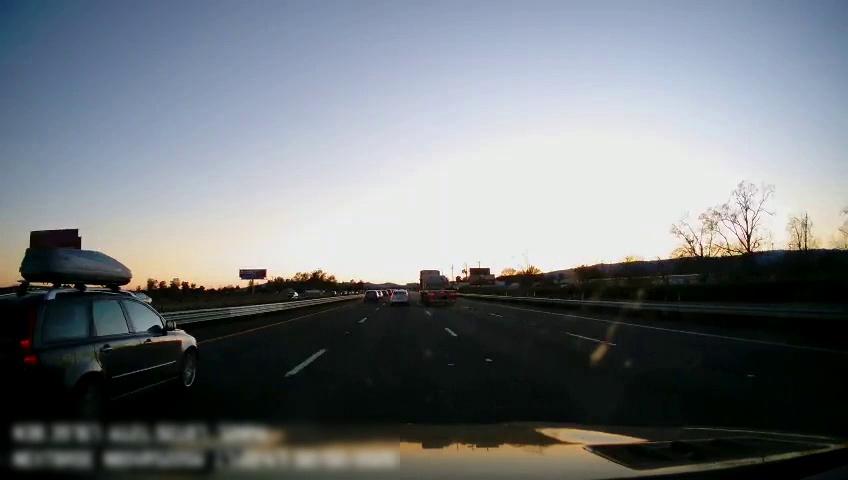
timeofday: Day
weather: Sunny
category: Drivable Space
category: Vehicles | Car
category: Vehicles | Car
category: Vehicles | Car
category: Vehicles | SUV
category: Vehicles | Truck
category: Lanes | Current Lane
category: Lanes | Current Lane
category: Lanes | Alternate Lane
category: Lanes | Alternate Lane
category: Lanes | Alternate Lane